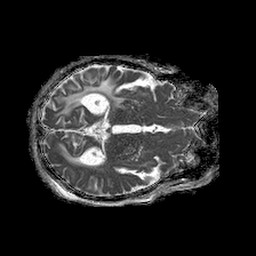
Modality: ADC
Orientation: axial
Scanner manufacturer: philips
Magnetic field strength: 1.5 T
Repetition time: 4.6 s
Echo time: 0.08528 s